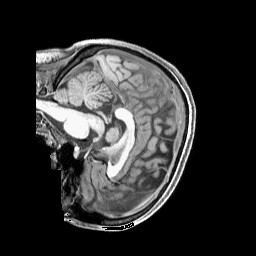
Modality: T1w
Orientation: sagittal